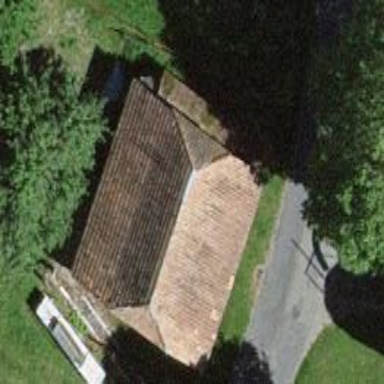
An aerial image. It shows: Rural barn.